Question: I have been searching around and everyone provides just a simple answer
> Right-click the project, Custom Build Rules, tick "Microsoft Macro Assembler".
But sadly, In 2013 its not the same. Here is the screenshot
I don't know how to enable Assembly Language; by enabling Microsoft Macro Assembler. Any guidance?
I have tried all of these settings and there is no such thing as the MASM in any option tab.
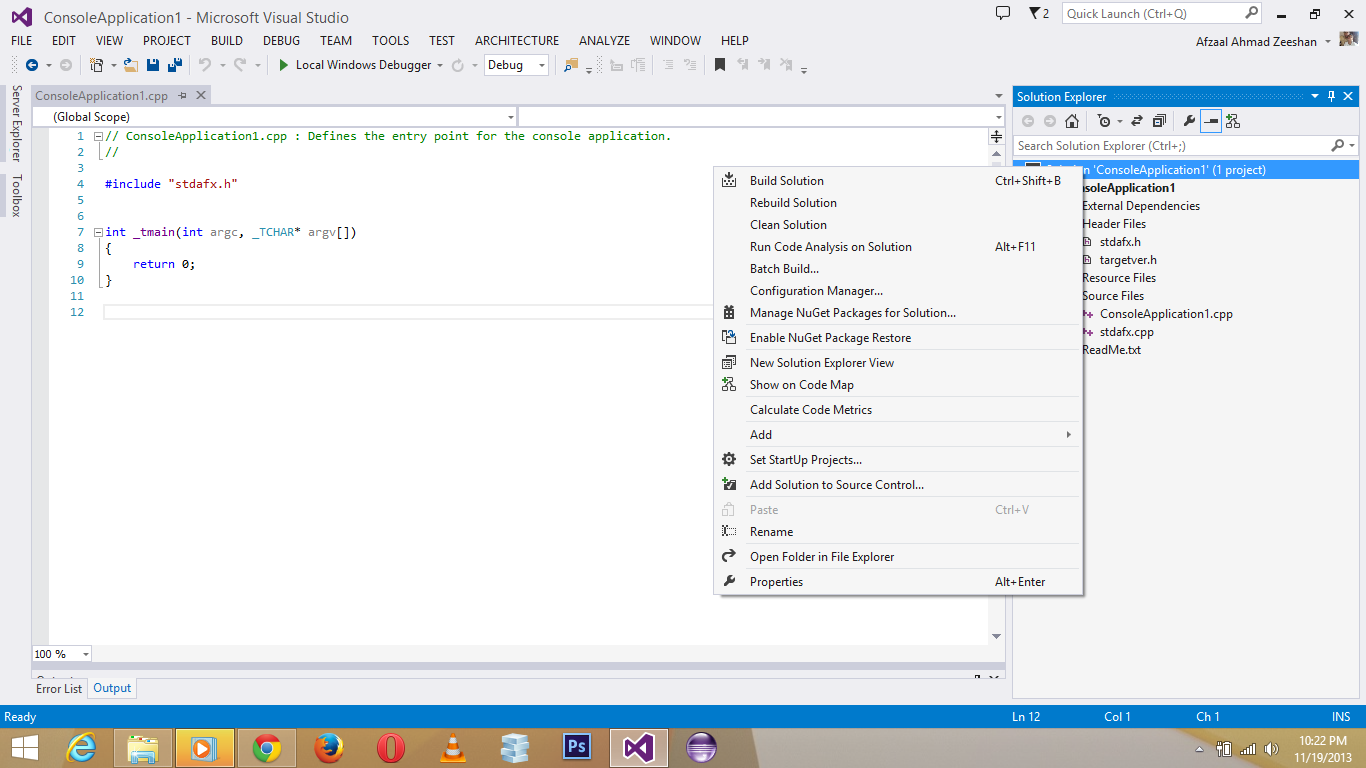
Answer: Right-click the project, not the solution. Then Build Dependencies + Build Customizations. You get the dialog, tick "masm".